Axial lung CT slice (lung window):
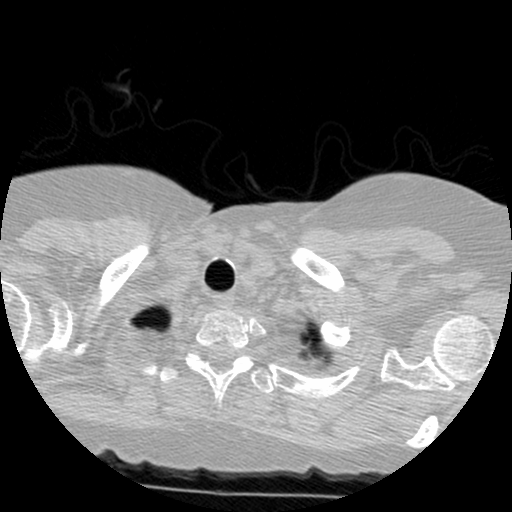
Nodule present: no